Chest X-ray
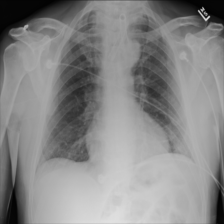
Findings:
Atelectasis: negative
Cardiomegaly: negative
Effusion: negative
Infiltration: negative
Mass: negative
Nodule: negative
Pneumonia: negative
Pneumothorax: negative
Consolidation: negative
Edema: negative
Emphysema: negative
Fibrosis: negative
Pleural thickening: negative
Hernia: negative